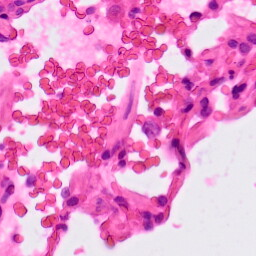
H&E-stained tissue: Lung